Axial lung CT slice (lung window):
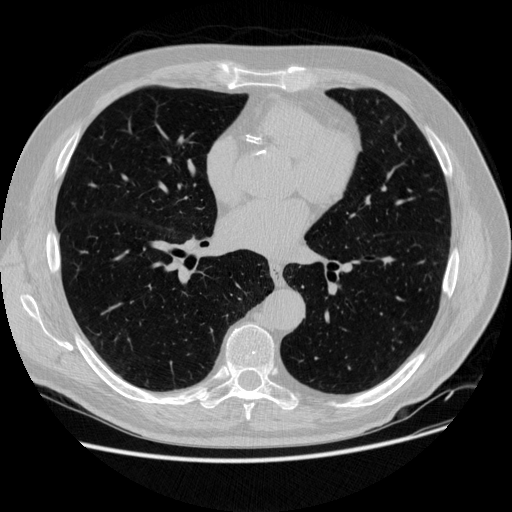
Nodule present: no